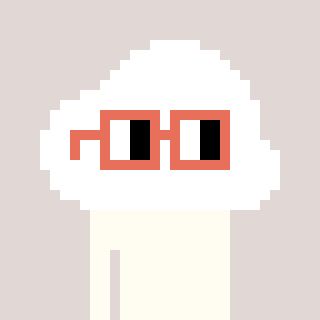
a pixel art character with square orange glasses, a cloud-shaped head and a bege-colored body on a warm background